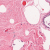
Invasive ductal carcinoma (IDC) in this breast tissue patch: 0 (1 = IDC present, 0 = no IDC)